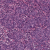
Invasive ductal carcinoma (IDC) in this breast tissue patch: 1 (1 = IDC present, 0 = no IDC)